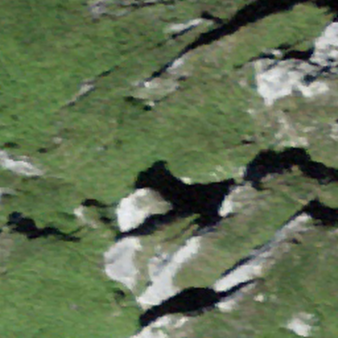
Label: bouldering_area